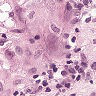
Metastatic tissue present: yes